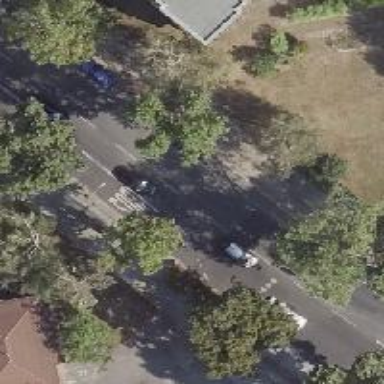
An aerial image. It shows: Secondary road with asphalt surface. There is separate sidewalk and cycleway sharing with busway on the right.